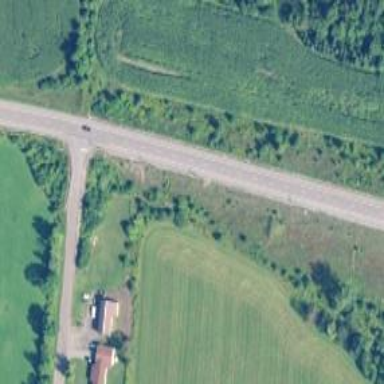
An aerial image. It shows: Trunk highway.